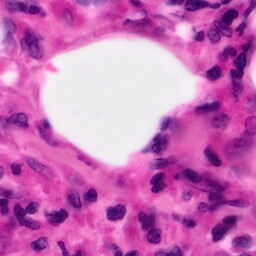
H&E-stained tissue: Pancreatic